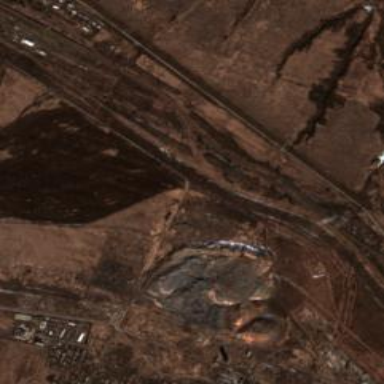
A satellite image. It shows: Landfill area with spoil heap.